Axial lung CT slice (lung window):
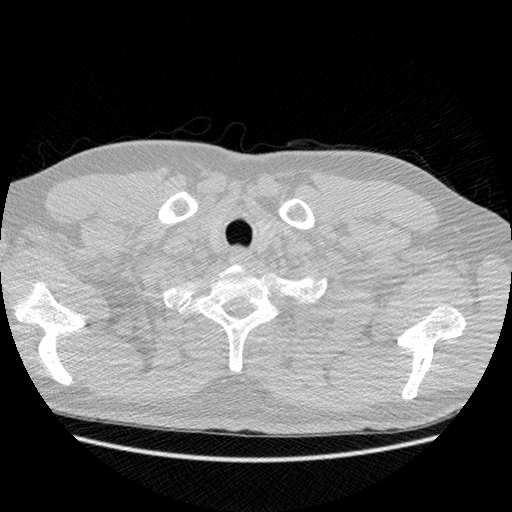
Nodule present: no